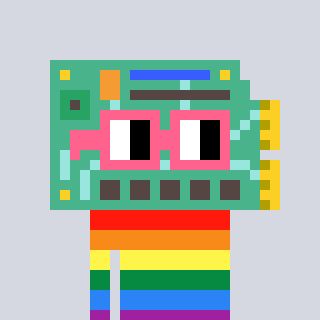
a pixel art character with square pink glasses, a chipboard-shaped head and a orange-colored body on a cool background